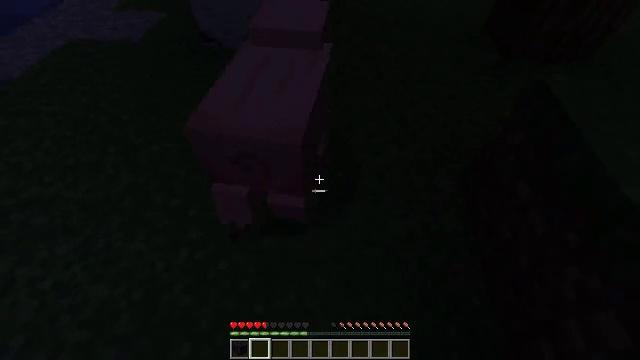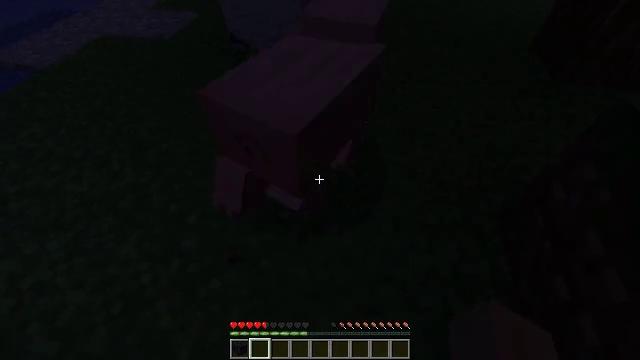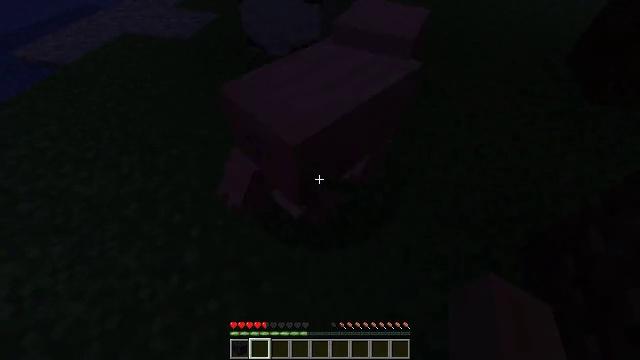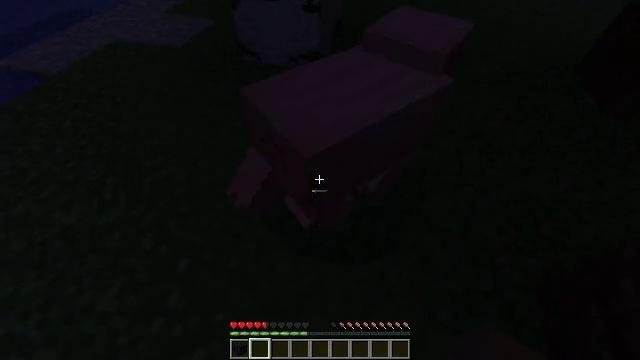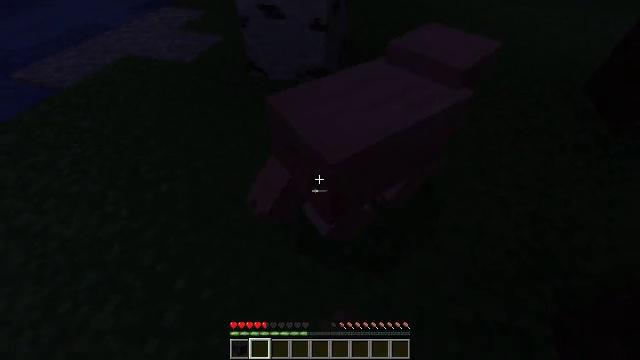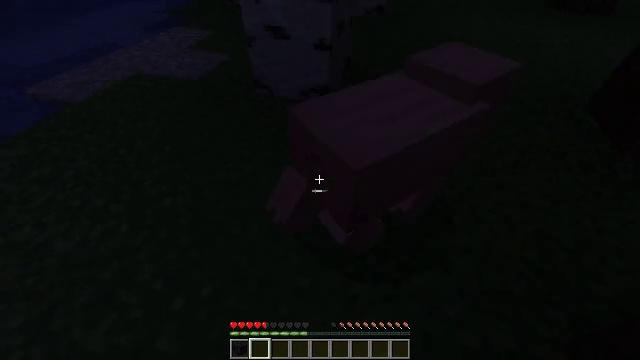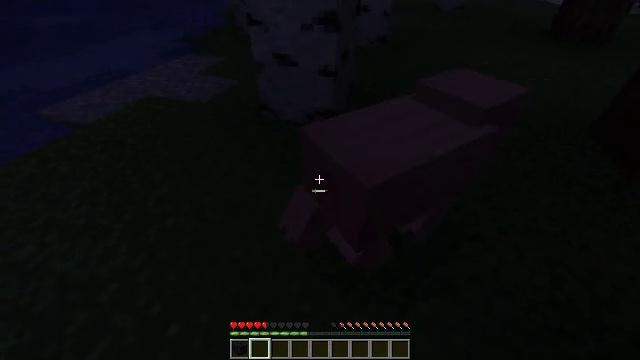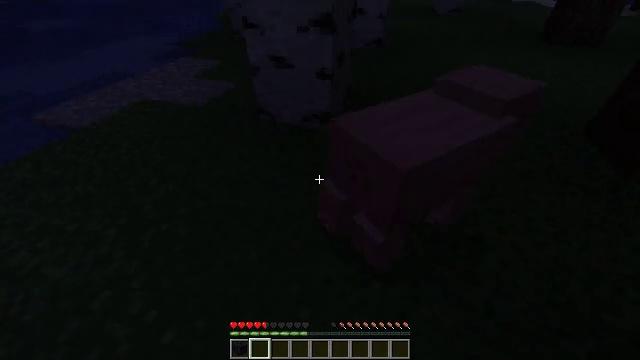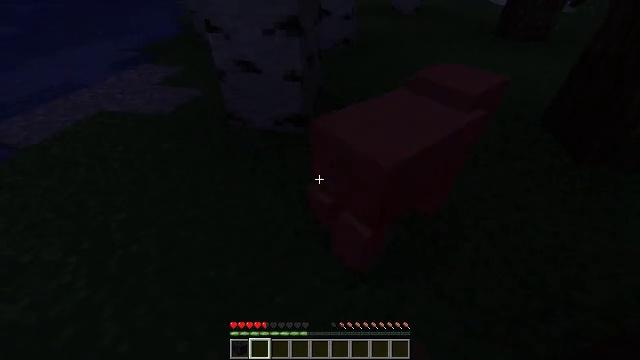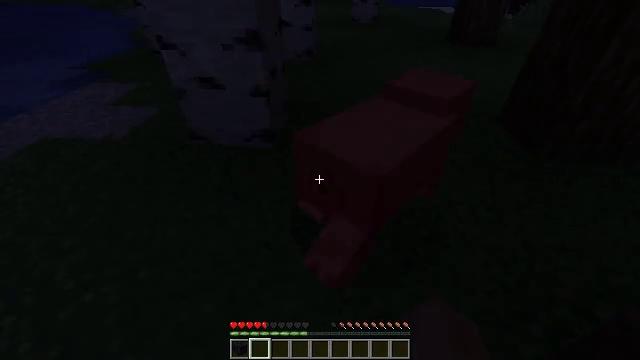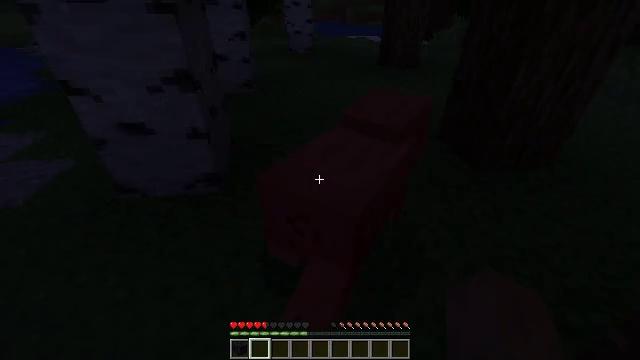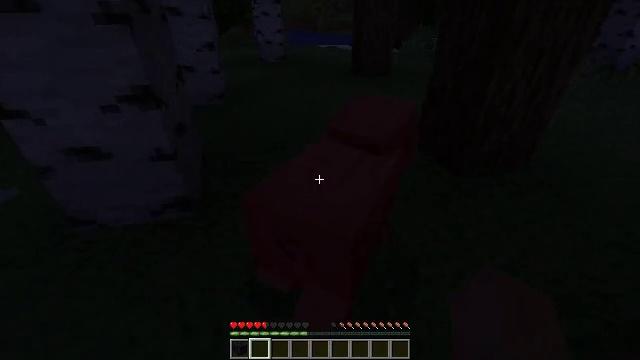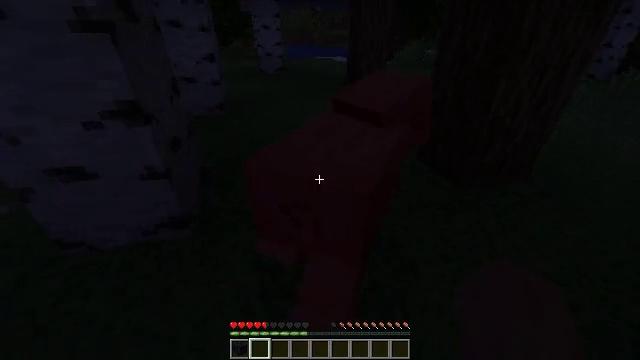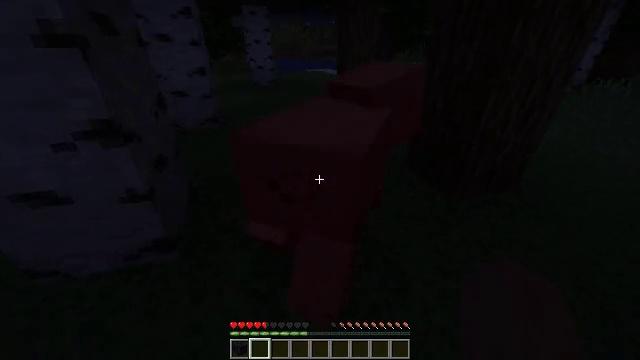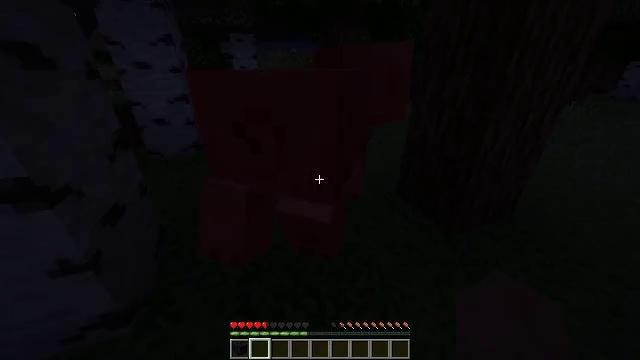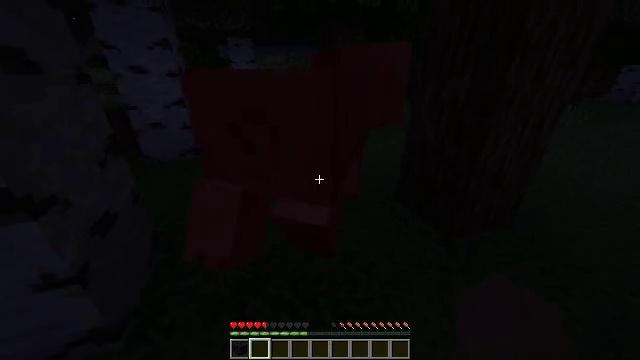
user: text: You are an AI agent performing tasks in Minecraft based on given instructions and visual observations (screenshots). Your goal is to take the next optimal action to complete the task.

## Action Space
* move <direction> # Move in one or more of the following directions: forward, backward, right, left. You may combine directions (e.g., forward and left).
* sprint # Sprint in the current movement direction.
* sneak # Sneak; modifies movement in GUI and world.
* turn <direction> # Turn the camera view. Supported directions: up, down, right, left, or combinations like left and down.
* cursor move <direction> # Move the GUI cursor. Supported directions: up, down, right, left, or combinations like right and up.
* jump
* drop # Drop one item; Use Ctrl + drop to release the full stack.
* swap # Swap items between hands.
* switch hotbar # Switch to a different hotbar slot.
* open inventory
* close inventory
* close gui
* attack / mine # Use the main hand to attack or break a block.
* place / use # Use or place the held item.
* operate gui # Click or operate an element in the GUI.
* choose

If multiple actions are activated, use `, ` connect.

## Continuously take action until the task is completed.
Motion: motion action
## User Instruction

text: Hunt animals.
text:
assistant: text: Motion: move forward, turn left and up
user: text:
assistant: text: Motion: move forward, turn left
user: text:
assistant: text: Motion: attack / mine
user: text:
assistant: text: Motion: turn left and up, attack / mine
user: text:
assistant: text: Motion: turn up, attack / mine
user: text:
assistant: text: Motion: turn left and up
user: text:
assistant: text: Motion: no_op
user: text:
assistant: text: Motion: move forward, turn right
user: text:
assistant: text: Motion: move forward, turn right and up
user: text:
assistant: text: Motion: move forward, turn right and up
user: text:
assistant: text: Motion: move forward, sprint, turn right and up
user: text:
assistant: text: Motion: move forward, sprint
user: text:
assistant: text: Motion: move forward, sprint, turn right and up
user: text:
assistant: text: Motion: move forward, sprint, turn right and up
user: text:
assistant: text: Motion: move forward, sprint
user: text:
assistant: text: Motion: move forward, sprint, attack / mine
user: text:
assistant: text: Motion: move forward, sprint, attack / mine
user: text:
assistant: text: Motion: move forward, sprint, turn right
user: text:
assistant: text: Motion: move forward, sprint
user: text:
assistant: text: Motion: move forward, sprint
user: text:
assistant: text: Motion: move forward, sprint
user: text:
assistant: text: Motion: move forward, sprint, turn down
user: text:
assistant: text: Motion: turn left and down
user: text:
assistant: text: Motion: turn left and down
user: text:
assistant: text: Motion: turn left and down
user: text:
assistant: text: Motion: turn down
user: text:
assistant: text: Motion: turn down, attack / mine
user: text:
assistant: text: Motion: attack / mine
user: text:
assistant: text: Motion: move forward, turn right and down, attack / mine
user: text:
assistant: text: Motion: move forward, turn right